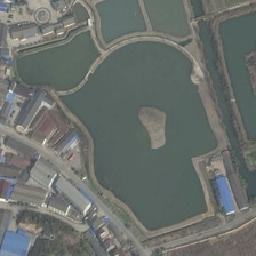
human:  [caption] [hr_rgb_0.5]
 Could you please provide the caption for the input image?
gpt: next to the pond is an irregular form of green space.

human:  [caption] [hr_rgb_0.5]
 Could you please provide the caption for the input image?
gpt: The house is closely situated beside the road.

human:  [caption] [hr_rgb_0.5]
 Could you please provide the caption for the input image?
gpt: There is an irregular green space next to the pond.

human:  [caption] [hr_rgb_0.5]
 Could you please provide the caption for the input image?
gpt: Beside the pond is an irregular shape of green space.

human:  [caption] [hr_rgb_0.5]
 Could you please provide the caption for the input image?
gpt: The house is arranged next to the road.